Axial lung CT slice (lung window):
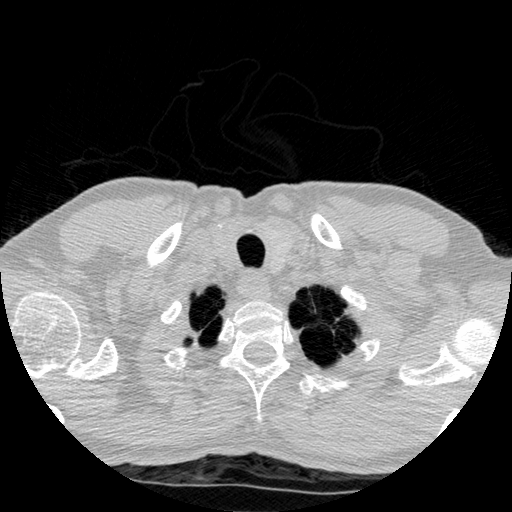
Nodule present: no